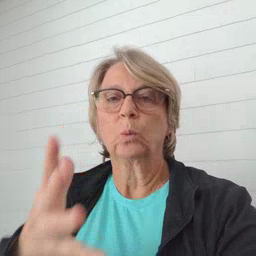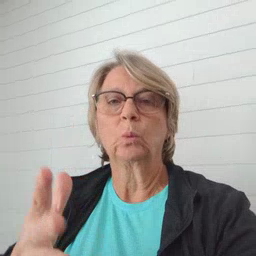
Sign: balloon